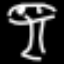
Label: mushroom